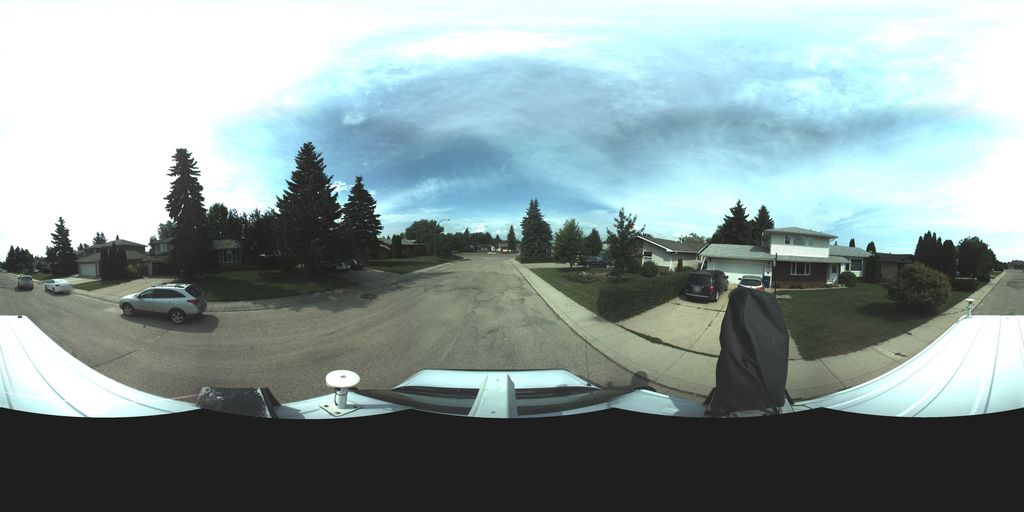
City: saskatoon